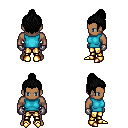
a pixel art fantasy rpg character, male body template, human, dark skin, teal sleeveless shirt, gold greaves, black short topknot hairstyle, metal gloves, gold boots, four views (front, back, left, right), 2x2 character sprite sheet, small pixel art, hard edges, no anti-aliasing